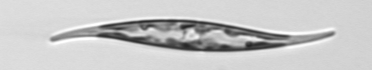
Label: Pleurosigma